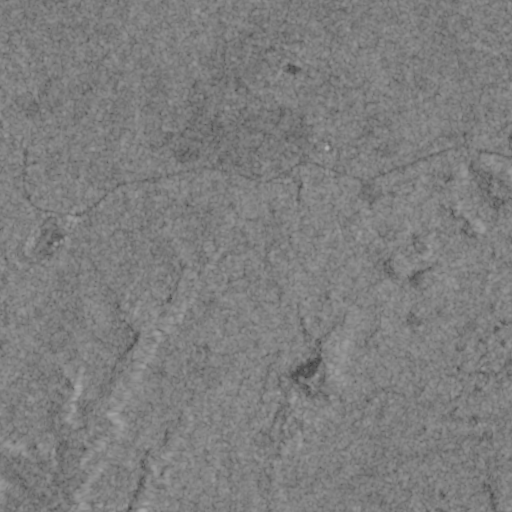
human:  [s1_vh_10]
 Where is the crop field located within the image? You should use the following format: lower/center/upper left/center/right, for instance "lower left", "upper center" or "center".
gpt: The crop field is located in the upper center of the image.
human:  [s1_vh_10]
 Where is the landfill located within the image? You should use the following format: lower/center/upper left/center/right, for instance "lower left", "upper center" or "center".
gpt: The landfill is located in the center left of the image.
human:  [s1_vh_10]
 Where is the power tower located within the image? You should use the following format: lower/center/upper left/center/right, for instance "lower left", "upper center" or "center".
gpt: The power tower is located in the lower of the image.
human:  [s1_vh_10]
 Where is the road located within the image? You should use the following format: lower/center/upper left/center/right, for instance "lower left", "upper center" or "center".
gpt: There is no road in the image.

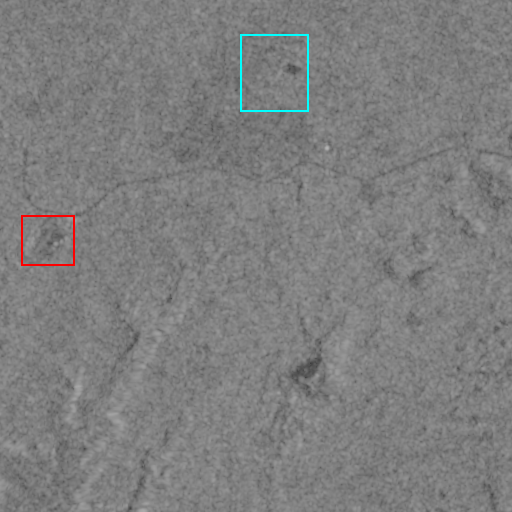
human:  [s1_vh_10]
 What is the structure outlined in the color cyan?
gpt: The structure outlined in cyan is a crop field.
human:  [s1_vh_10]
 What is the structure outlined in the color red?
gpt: The structure outlined in red is a landfill.
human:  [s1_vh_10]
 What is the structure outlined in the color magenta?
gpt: There is no magenta outline.